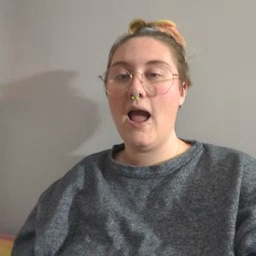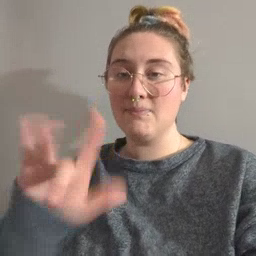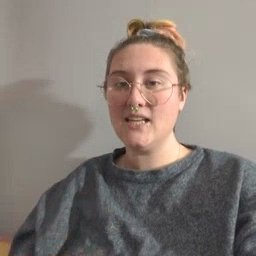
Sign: empty